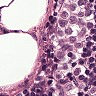
Metastatic tissue present: yes